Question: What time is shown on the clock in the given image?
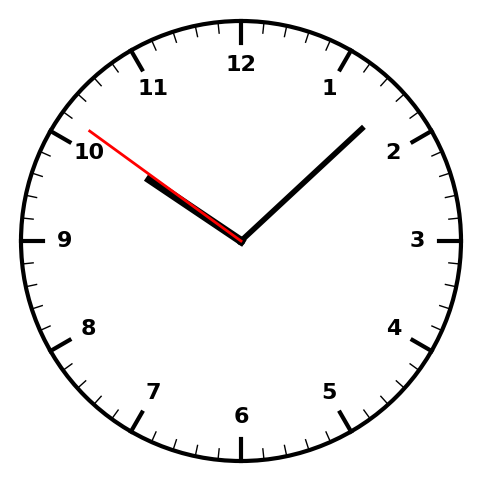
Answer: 10:07:51